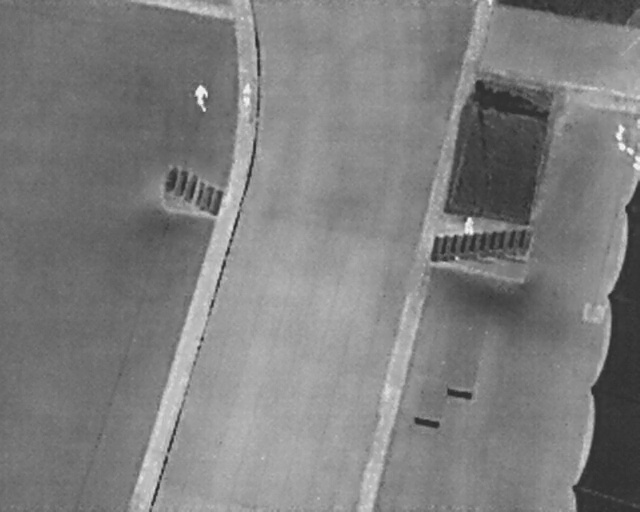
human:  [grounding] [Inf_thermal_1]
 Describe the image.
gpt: In the satellite image, there is  <ref>1 large person </ref> <box>[[29, 17, 33, 20, 169]]</box> located at top,  <ref>1 medium person </ref> <box>[[36, 17, 40, 19, 2]]</box> located at top,  <ref>1 medium person </ref> <box>[[71, 42, 75, 45, 2]]</box> located at right.